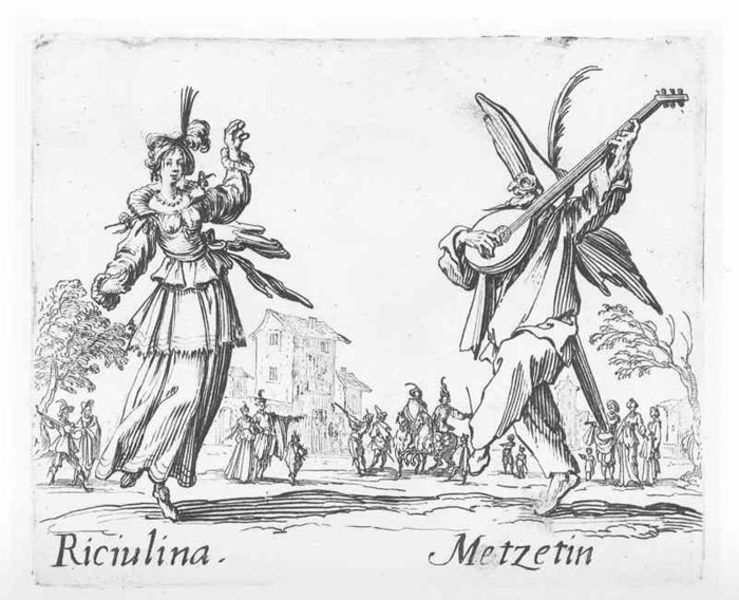
Titel: Riciulina, Metzetin
Künstler: Jacques Callot
Standort: Karlsruhe
Institution: Staatliche Kunsthalle Karlsruhe
Schlagwörter: baum, feder, flügel, gruppe, himmel, mann, schatten, weiß, bäume, menschen, stadt, brust, fenster, frau, hintergrund, hut, kleid, schwarz, straße, zeichnung, dach, dame, haus, fest, tanz, feier, arm, federn, kragen, tod, herr, instrument, erde, häuser, natur, wind, kostüm, reich, kind, paar, gesang, gitarre, musik, musiker, tanzen, theater, pferd, pferde, reiter, bewegt, füße, italien, venedig, dorf, grafik, platz, figuren, crowd, hat, people, dress, lady, maskerade, old, verkleidung, woman, vergnügen, musikinstrument, gown, freude, spiel, maske, narr, narren, clown, draußen, druck, druckgraphik, schwarzweiss, hochdruck, schraffur, radierung, stich, text, bürger, volk, jahrmarkt, ritter, namen, geige, feather, singen, springen, teufel, rollen, house, houses, trees, village, trachten, marktplatz, fröhlich, gaukler, laute, mandoline, saiten, saiteninstrument, drawing, schauspieler, leier, hats, tänzer, spaß, harlekin, musikant, breast, improvisation, joker, music, figurinen, rhythmus, streichinstrument, italienisch, medieval, hüpfen, barde, shadows, seriendruck, playing, harlequin, mask, banjo, gewnd, dance, dancing, tarantella, musil, callot, witch, commedia, commedia del arte, commedia dell arte, comedia dell arte, guitar, lute, skirts, performance, outfit, performer, bard, actress, riciulina, metzetin, komödianden, metzetun, maske flügel, commedia dell' arte, andoline, pantomine, lebenstanz, line-art